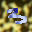
Label: 3